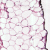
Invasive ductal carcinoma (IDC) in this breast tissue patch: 0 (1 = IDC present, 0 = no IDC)